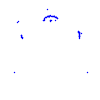
Particle: kaon